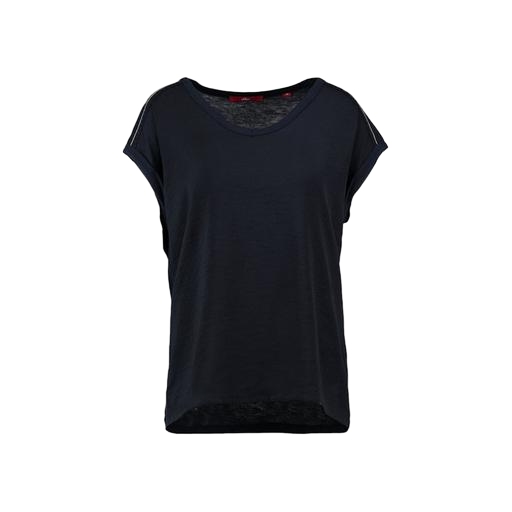
cap-sleeved tee, cap-sleeve tee, blue printed contrast t-shirt only macy, white background